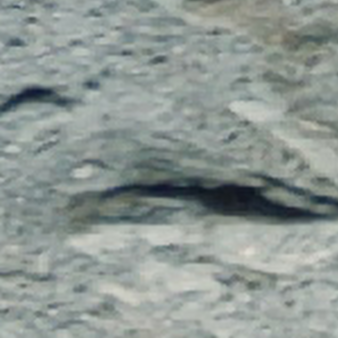
Label: other